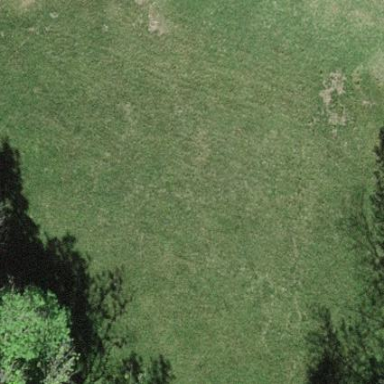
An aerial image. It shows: Area covered with grass.